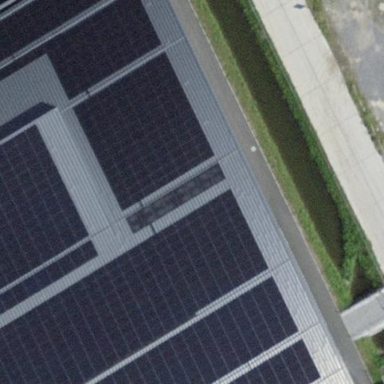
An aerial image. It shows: Solar power generator with photovoltaic panels.